【题型】解答题　【知识点】平面几何　【难度】easy
如图, 在 $\triangle ABC$ 中, $AB = AC$, $D$, $E$ 分别是 $BC$, $AC$ 上的点, 且 $\angle ADE = \angle B$, 求证：$\triangle ABD \sim \triangle DCE$。

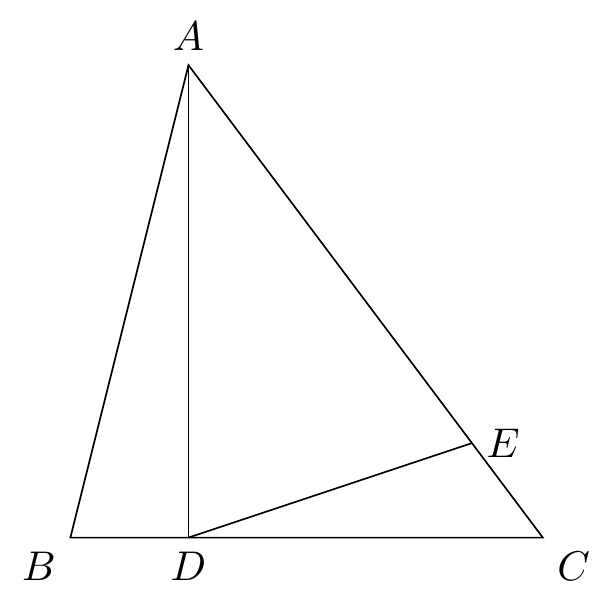
【解答】
证明：
$\because AB = AC$,

$\therefore \angle B = \angle C$,

$\because \angle ADE = \angle B$, $\angle ADC = \angle ADE + \angle CDE = \angle B + \angle BAD$,

$\therefore \angle BAD = \angle CDE$,

$\therefore \triangle ABD \sim \triangle DCE$。